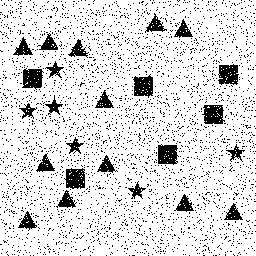
Squares: 6
Triangles: 12
Stars: 6
Total shapes: 24